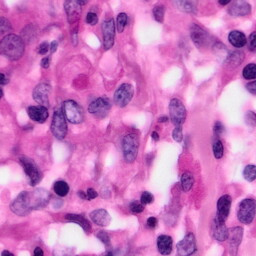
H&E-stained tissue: Pancreatic